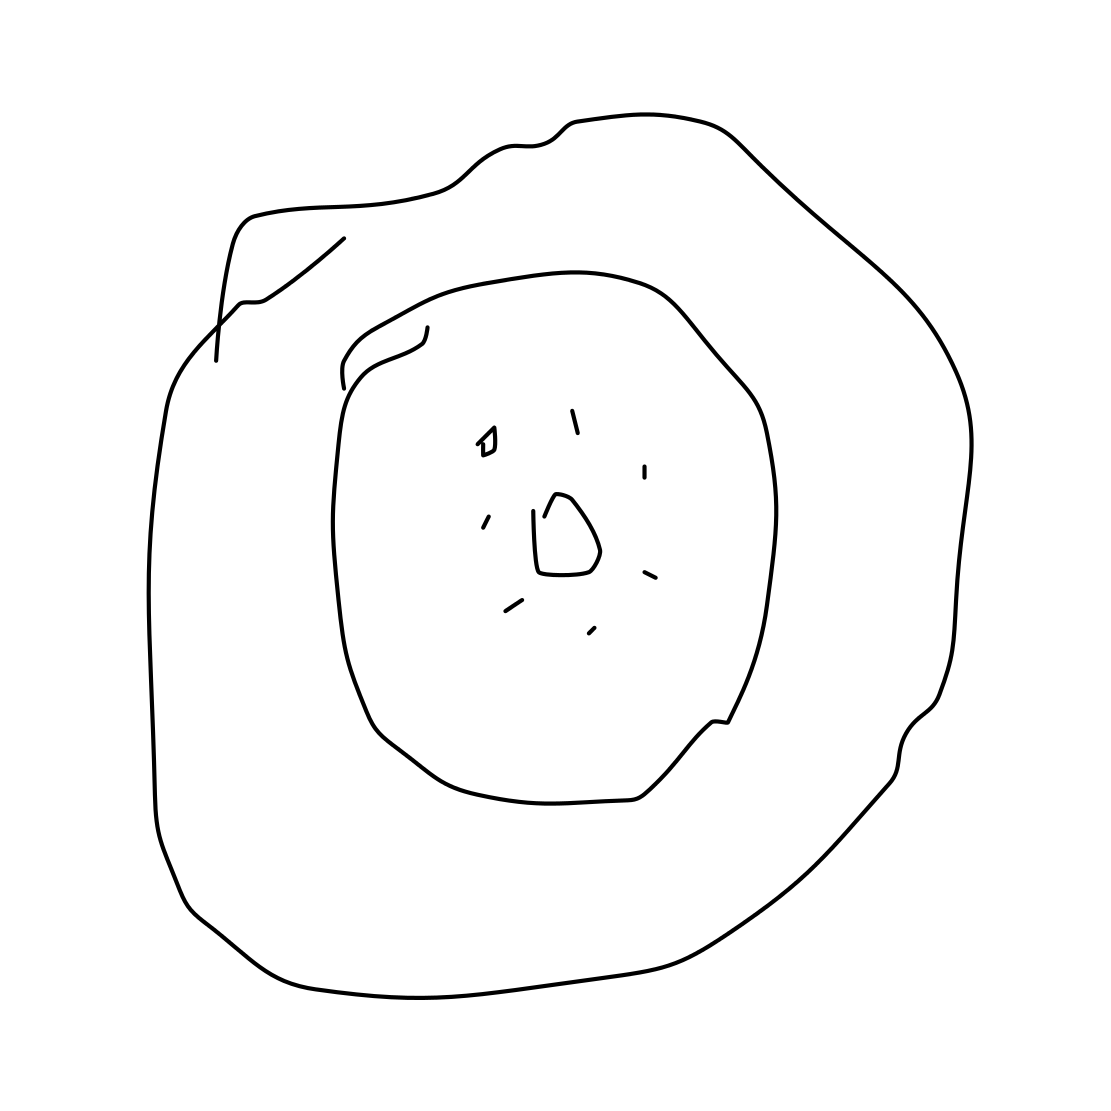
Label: tire